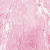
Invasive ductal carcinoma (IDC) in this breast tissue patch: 0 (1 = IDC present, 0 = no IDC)